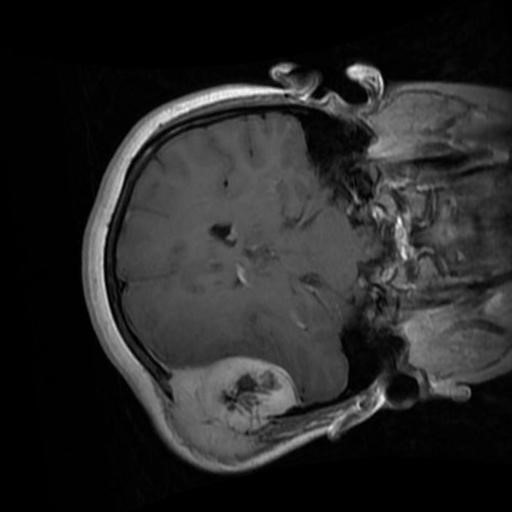
Label: brain_menin